Question: I found a design for calendar which is below.

Previously i was using ajax calendar extendar, but suddenly my client needs this in his application.
I have tried styling for ID,class but none of them worked..
as you can see in this image, there is "Clear Dates"..How to put this text and handle that..
<URL>
It is similar to jquery ui i think, but i m not sure..
Any help is appreciated.
Thanks in advance..
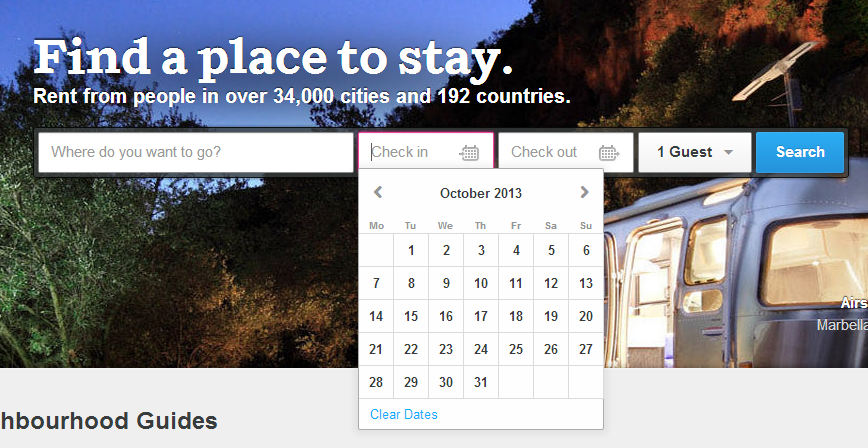
Answer: Yes it is a jquery UI DatePicker.
And If you want do the '' button, U can use this code.
'''
$(function() {
$( "#datepicker" ).datepicker({
showButtonPanel: true,
beforeShow: function( input ) {
setTimeout(function() {
var clearBut = $( input )
.datepicker( "widget" )
.find( ".ui-datepicker-buttonpane" );
$( "<button>", {
text: "Clear date",
click: function() {
$.datepicker._clearDate( input );
}
}).appendTo( clearBut );
}, 3 );
}
});
});
'''
<URL>